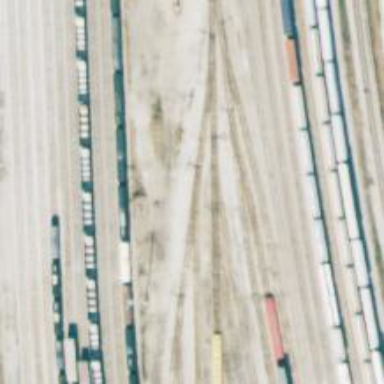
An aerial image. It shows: Railway yard in service.